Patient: sex F, age 69
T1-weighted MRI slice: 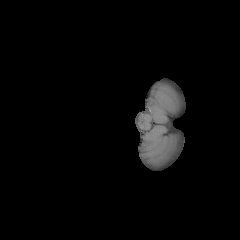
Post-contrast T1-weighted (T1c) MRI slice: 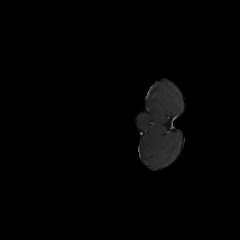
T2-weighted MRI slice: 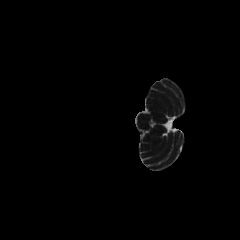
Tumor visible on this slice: no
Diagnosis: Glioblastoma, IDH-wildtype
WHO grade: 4